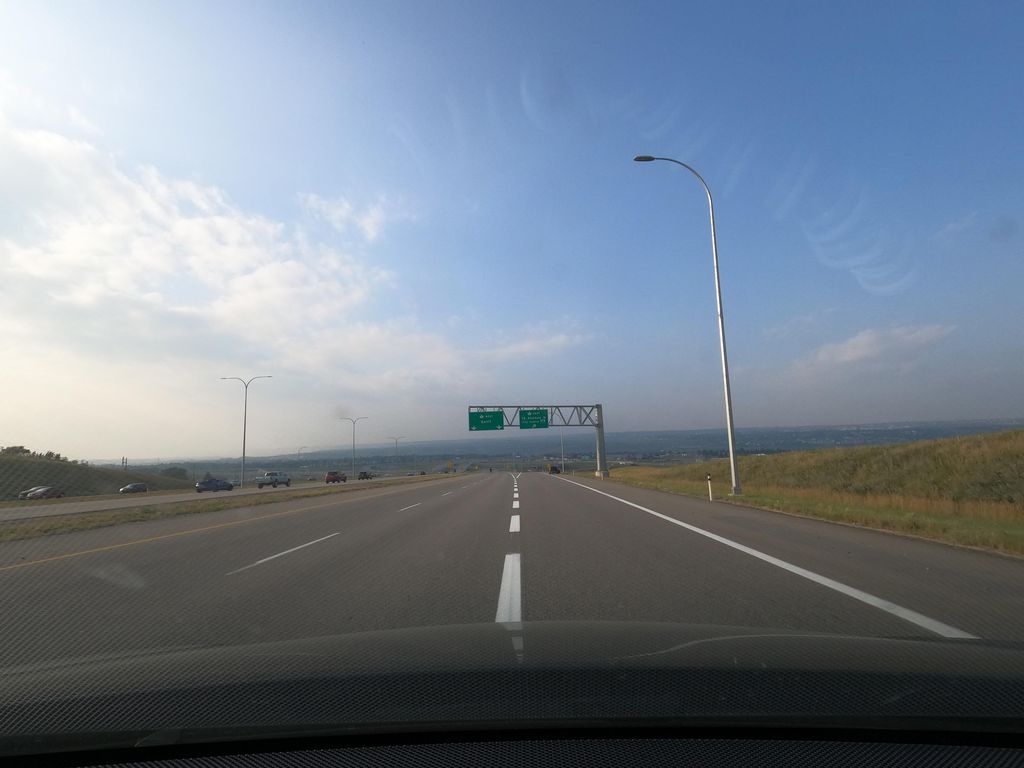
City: calgary